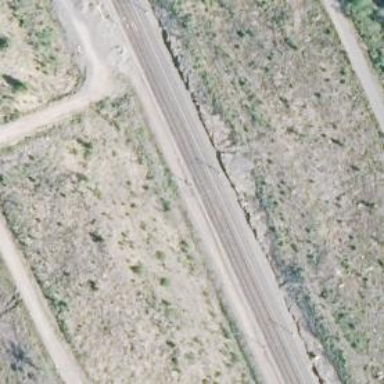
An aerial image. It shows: Site related to railway infrastructure.